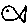
Label: fish